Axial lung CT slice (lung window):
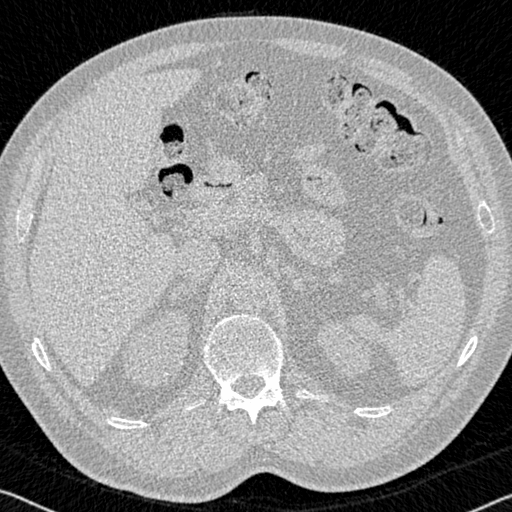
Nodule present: no